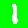
Digit: 1